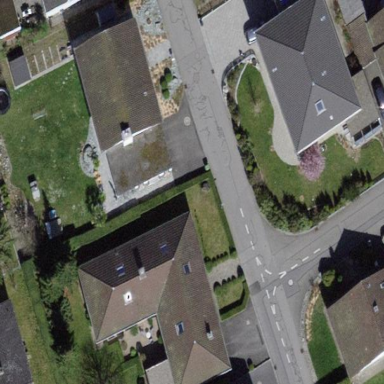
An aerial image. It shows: Detached building.